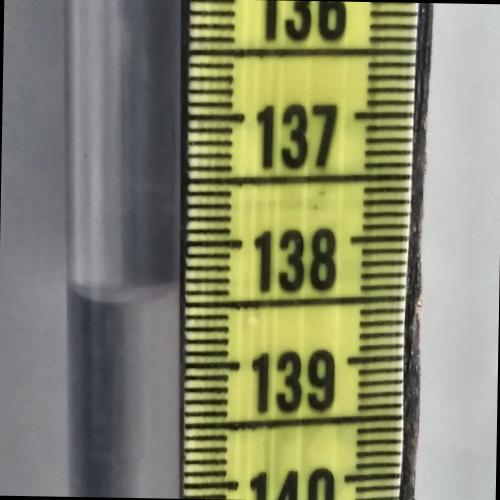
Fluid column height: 138.4 cm